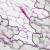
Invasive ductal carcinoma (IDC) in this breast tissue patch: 0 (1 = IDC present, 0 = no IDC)